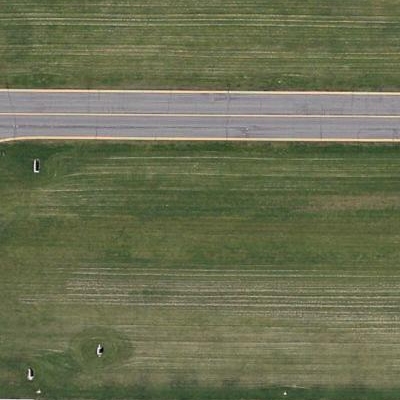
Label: Grass